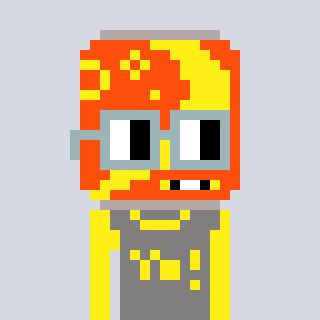
a pixel art character with square dark gray glasses, a pop-shaped head and a bluegrey-colored body on a cool background